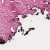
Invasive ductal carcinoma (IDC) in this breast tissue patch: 0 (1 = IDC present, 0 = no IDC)